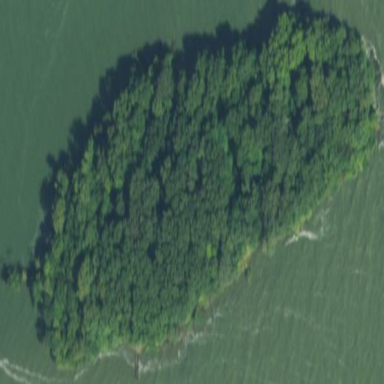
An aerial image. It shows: Islet.